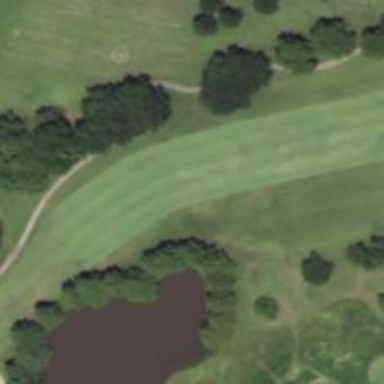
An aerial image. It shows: Golf fairway surrounded by grass.